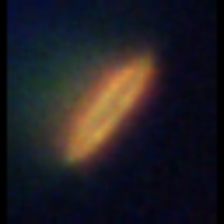
Taxon: Pennate
Group: Diatoms